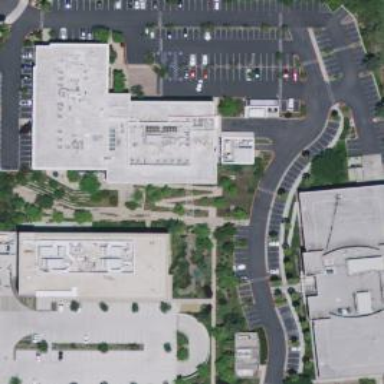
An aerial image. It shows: Office building.